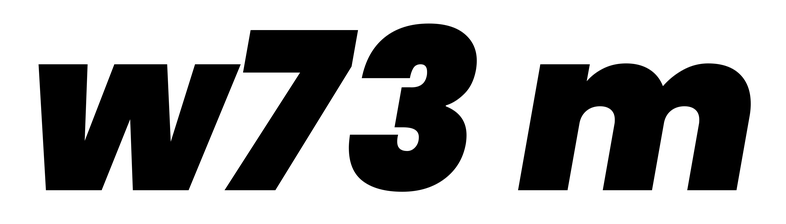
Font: Poppins-BlackItalic